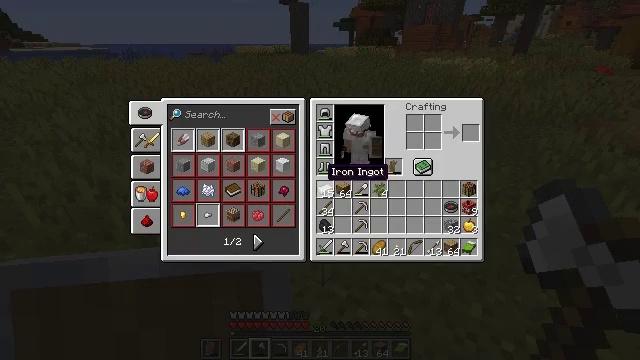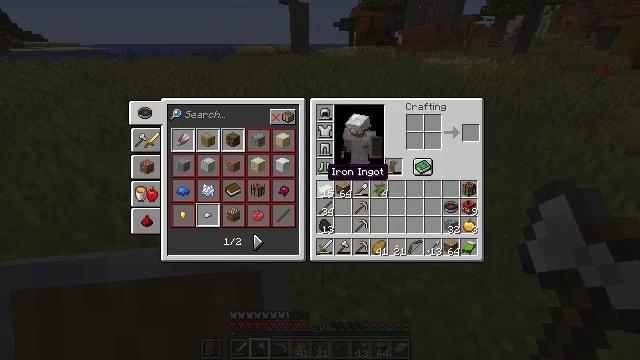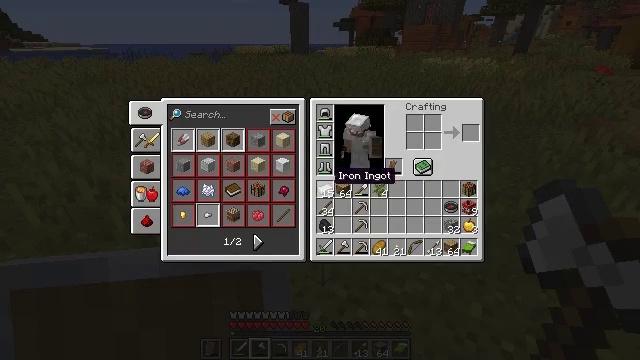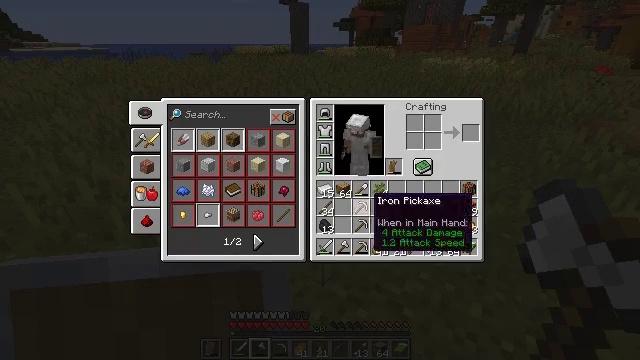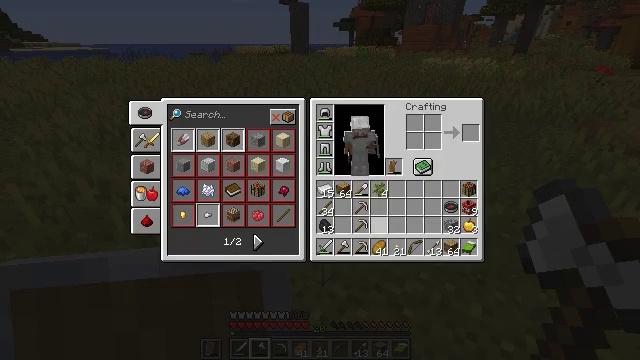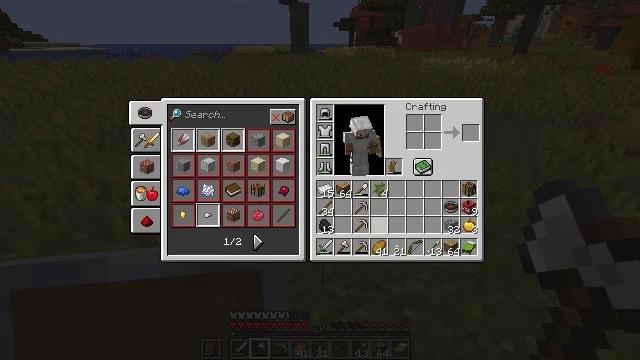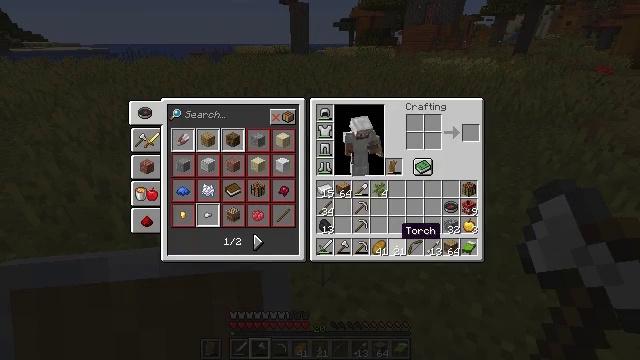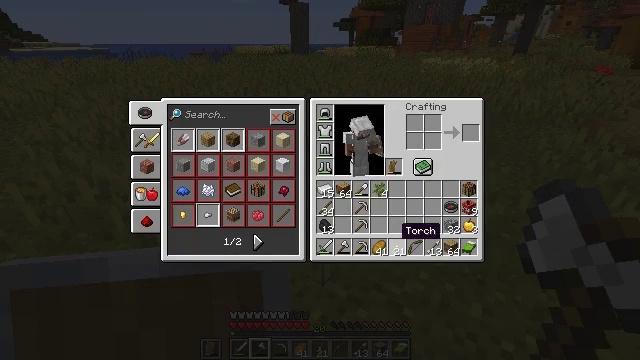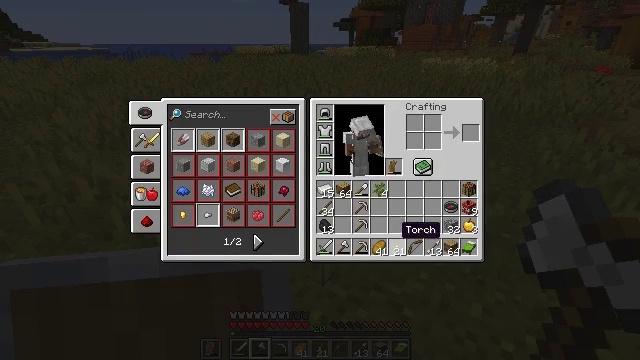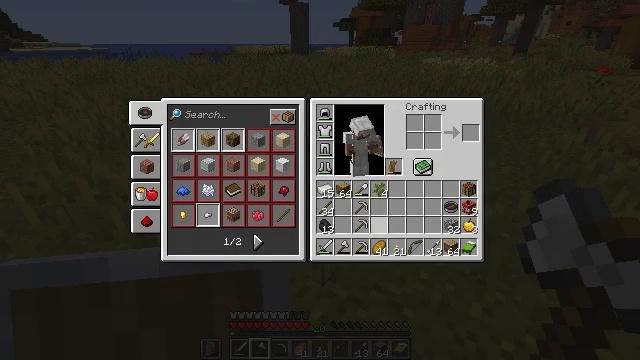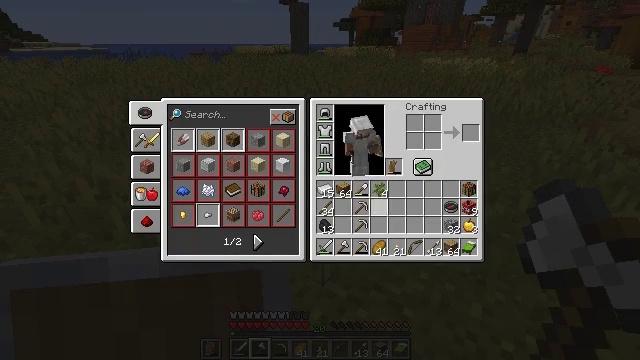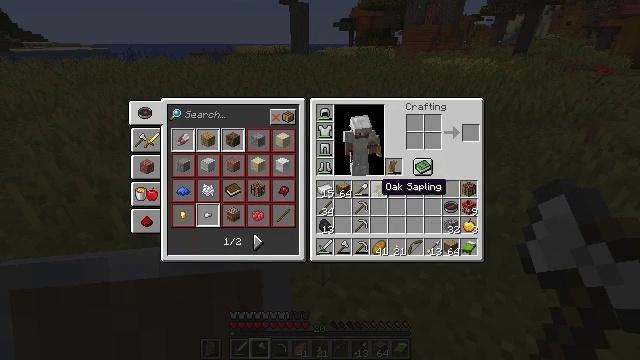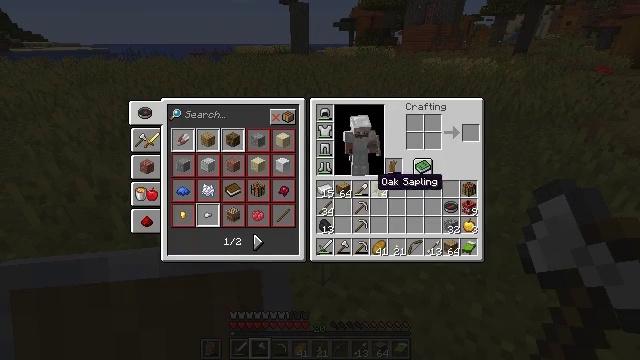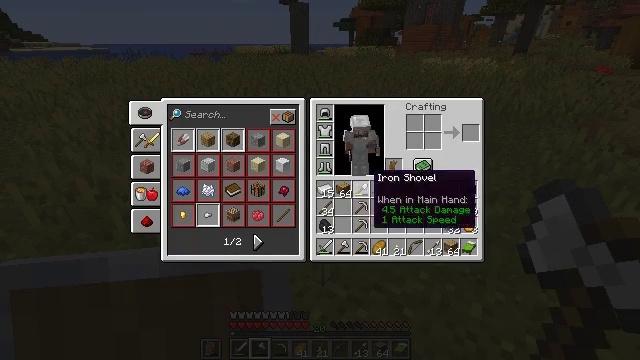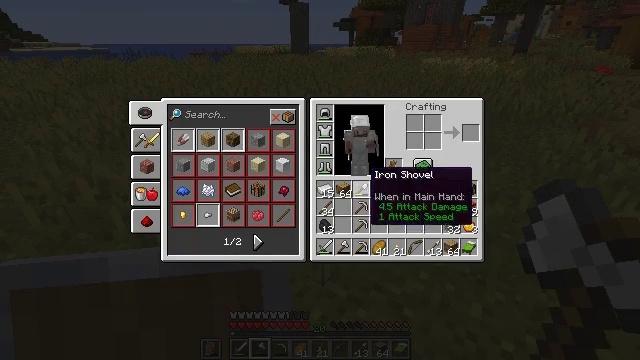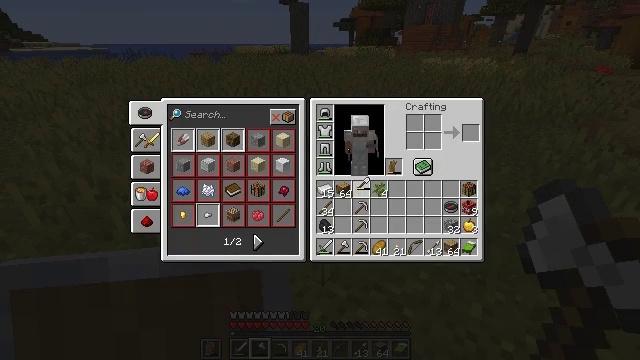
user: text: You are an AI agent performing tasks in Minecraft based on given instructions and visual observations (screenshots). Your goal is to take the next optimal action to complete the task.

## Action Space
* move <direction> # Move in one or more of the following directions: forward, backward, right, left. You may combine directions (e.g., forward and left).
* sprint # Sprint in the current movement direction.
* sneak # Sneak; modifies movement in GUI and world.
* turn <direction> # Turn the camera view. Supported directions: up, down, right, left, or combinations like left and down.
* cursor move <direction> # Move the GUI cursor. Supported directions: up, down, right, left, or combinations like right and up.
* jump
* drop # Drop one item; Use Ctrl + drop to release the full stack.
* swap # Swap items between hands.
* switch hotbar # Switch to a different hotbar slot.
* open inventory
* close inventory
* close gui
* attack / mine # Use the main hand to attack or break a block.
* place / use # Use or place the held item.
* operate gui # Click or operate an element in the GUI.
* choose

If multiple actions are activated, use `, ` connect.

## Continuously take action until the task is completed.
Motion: motion action
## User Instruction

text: Collect the grass from the surface.
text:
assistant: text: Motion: no_op
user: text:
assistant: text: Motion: cursor move right
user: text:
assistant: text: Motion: cursor move right and down
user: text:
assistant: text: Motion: cursor move right and down
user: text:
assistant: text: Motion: no_op
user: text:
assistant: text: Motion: cursor move right and down
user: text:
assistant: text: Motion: no_op
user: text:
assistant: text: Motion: no_op
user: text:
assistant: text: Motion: cursor move left and up
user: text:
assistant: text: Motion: cursor move left and up
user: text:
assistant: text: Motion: cursor move up
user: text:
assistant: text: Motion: no_op
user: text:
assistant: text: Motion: no_op
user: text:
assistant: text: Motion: no_op
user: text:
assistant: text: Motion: operate gui
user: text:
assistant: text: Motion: operate gui
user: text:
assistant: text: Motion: cursor move right and down
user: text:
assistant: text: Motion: cursor move right and down
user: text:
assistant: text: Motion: cursor move down
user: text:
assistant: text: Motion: no_op
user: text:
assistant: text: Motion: no_op
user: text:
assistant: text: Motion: no_op
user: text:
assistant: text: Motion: operate gui
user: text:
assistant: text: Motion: operate gui
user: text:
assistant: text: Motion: operate gui
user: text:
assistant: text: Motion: no_op
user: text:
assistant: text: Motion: cursor move up
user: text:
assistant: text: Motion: cursor move up
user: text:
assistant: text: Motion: no_op
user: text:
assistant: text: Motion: no_op